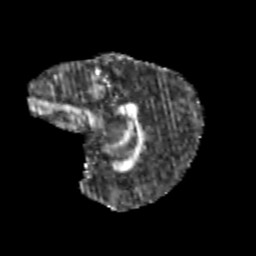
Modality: FA
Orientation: sagittal
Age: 13
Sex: female
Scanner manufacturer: siemens
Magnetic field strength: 3 T
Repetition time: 3.8 s
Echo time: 0.07 s